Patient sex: M
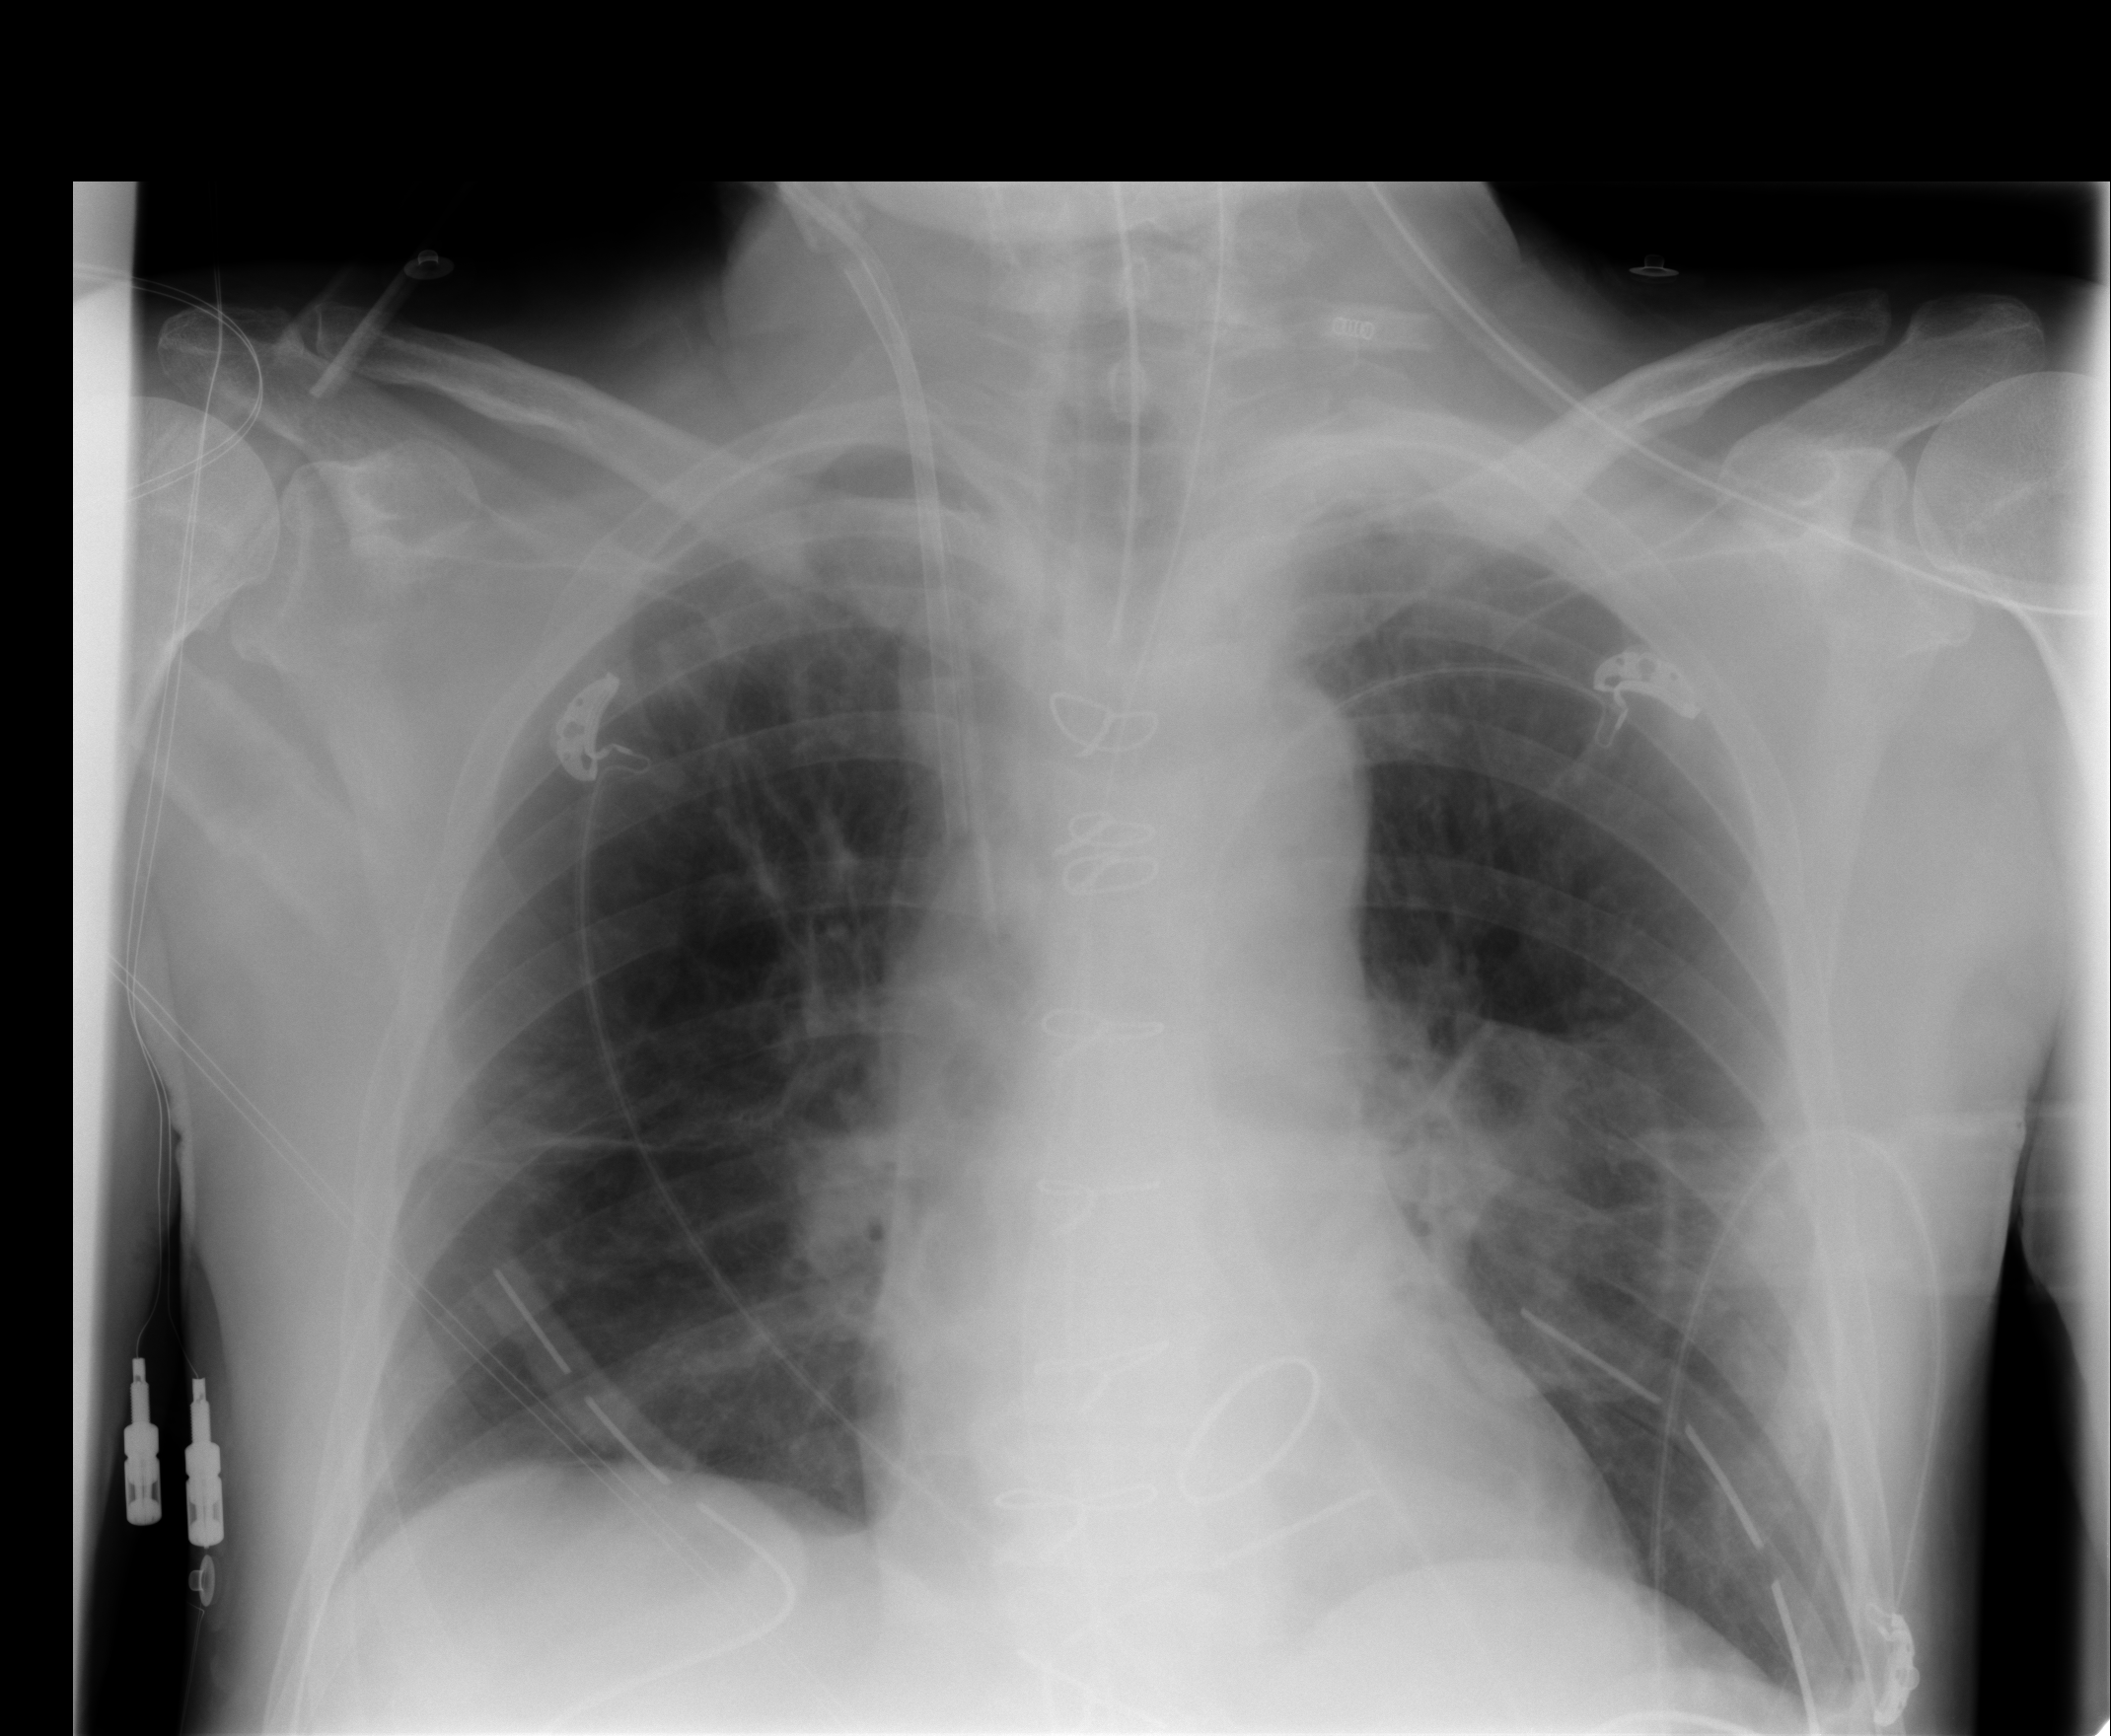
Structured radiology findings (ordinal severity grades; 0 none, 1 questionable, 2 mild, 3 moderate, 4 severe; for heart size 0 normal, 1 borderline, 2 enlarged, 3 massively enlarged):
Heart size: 0
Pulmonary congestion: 1
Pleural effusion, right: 0
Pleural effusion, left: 0
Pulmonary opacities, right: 0
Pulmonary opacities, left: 0
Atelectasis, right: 1
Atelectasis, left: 1